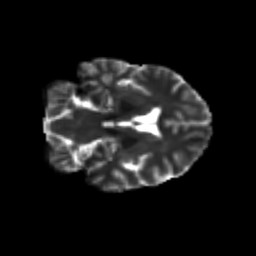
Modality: T2w
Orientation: coronal
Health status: ill
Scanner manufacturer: siemens
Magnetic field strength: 3 T
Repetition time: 13.7 s
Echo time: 0.098 s